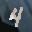
Label: 4